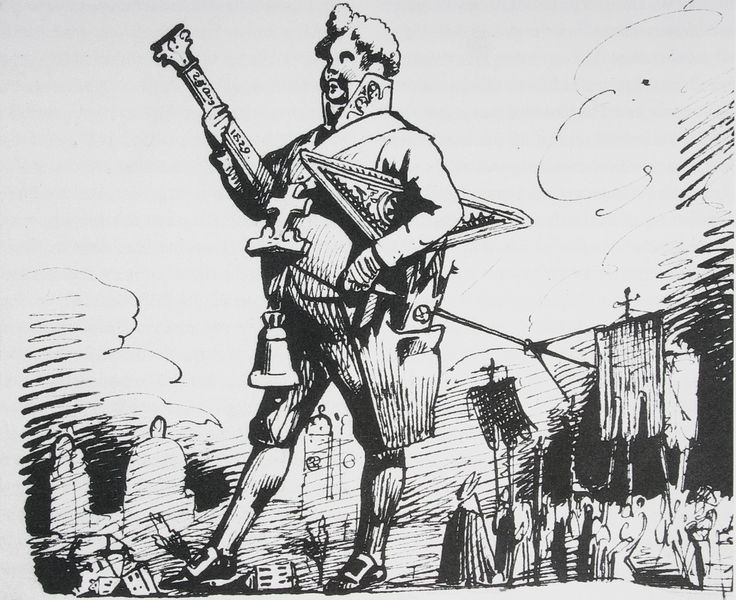
Titel: Karikatur anlässlich der Grundsteinlegung der Ludwigskirche
Künstler: Friedrich von Gärtner
Standort: München
Institution: Architekturmuseum der Technischen Universität
Schlagwörter: feder, himmel, mann, weiß, wolken, dreieck, kirchturm, menschen, frankreich, frisur, schwarz, skizze, säule, zeichnung, wolke, hose, kragen, bild, häuser, kirche, rauch, haare, pose, reich, blatt, locke, locken, turm, bein, fahnen, schuhe, stab, fahne, giebel, linien, markt, kuppel, banner, schlacht, bischof, karikatur, dick, datum, homme, uhr, bauch, schnalle, strümpfe, tusche, kreuz, kuppeln, groß, lithographie, schraffur, noir, karrikatur, raub, schwarzweiß, uniform, bleistift, napoleon, degen, stehkragen, tasche, rüstung, daumier, kapitell, glocke, zahl, priester, kruzifix, prozession, flaggen, cheveux, schnallen, franzose, standarte, federzeichnung, architekt, riesig, kniehose, standarten, kuppek, baumeister, kniehosen, fete, riese, kathedralen, dicke, musique, fris, bichof, grande, kunstraub, grand, 1829, glcoke